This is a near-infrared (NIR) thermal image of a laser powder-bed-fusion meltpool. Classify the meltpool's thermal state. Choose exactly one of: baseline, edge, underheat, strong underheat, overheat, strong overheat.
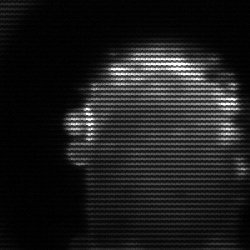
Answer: baseline